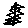
Label: tree